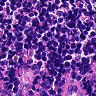
Metastatic tissue present: no